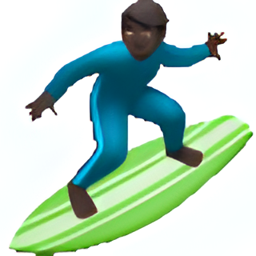
Name: surfer
Emoji: 🏄🏿
Group: People & Body
Sub-group: person-sport